Question: I am running a mixed model using 'lme4' in R:
'''
full_mod3=lmer(logcptplus1 ~ logdepth*logcobb + (1|fyear) + (1 |flocation),
data=cpt, REML=TRUE)
'''
summary:
'''
Formula: logcptplus1 ~ logdepth * logcobb + (1 | fyear) + (1 | flocation)
Data: cpt
REML criterion at convergence: 577.5
Scaled residuals:
Min 1Q Median 3Q Max
-2.7797 -0.5431 0.0248 0.6562 2.1733
Random effects:
Groups Name Variance Std.Dev.
fyear (Intercept) 0.2254 0.4748
flocation (Intercept) 0.1557 0.3946
Residual 0.9663 0.9830
Number of obs: 193, groups: fyear, 16; flocation, 16
Fixed effects:
Estimate Std. Error t value
(Intercept) 4.3949 1.2319 3.568
logdepth 0.2681 0.4293 0.625
logcobb -0.7189 0.5955 -1.207
logdepth:logcobb 0.3791 0.2071 1.831
'''
I have used the 'effects' package and function in R to calculate the 95% confidence intervals for the model output. I have calculated and extracted the 95% CI and standard error using the 'effects' package so that I can examine the relationship between the predictor variable of importance and the response variable by holding the secondary predictor variable ('logdepth') constant at the median (2.5) in the data set:
'''
gm=4.3949 + 0.2681*depth_median + -0.7189*logcobb_range + 0.3791*
(depth_median*logcobb_range)
ef2=effect("logdepth*logcobb",full_mod3,
xlevels=list(logcobb=seq(log(0.03268),log(0.37980),,200)))
'''

I have attempted to bootstrap the 95% CIs using code from <URL>' code so that I can calculate the CIs needed to visualize the bootstrapped results as in the plot above?
'''
confint(full_mod3,method="boot",nsim=200,boot.type="perc")
'''
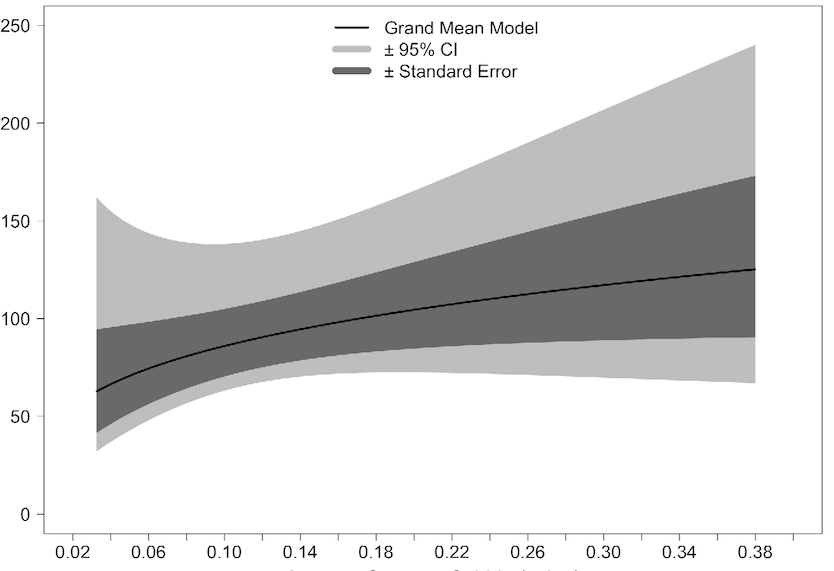
Answer: You can do this by specifying a custom function:
'''
library(lme4)
?confint.merMod
'''
> FUN: bootstrap function; if 'NULL', an internal function that returns the fixed-effect parameters as well as the random-effect parameters on the standard deviation/correlation scale will be used. See 'bootMer' for details.
So 'FUN' can be a prediction function ('?predict.merMod') that uses a 'newdata' argument that varies and fixes appropriate predictor variables.
An example with built-in data (not quite as interesting as yours since there's a single continuous predictor variable, but I think it should illustrate the approach clearly enough):
'''
fm1 <- lmer(Reaction ~ Days + (Days | Subject), sleepstudy)
pframe <- data.frame(Days=seq(0,20,by=0.5))
## predicted values at population level (re.form=NA)
pfun <- function(fit) {
predict(fit,newdata=pframe,re.form=NA)
}
set.seed(101)
cc <- confint(fm1,method="boot",FUN=pfun)
'''
Picture:
'''
par(las=1,bty="l")
matplot(pframe$Days,cc,lty=2,col=1,type="l",
xlab="Days",ylab="Reaction")
'''
<URL>